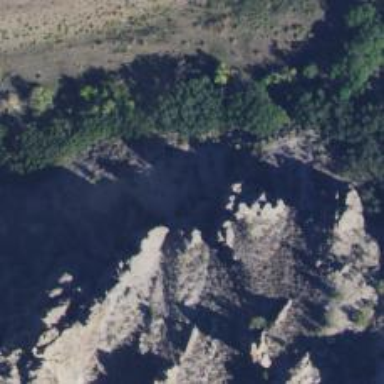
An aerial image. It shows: Natural ridge.